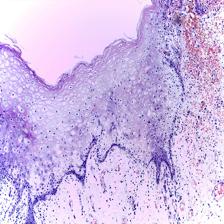
Diagnosis: Normal